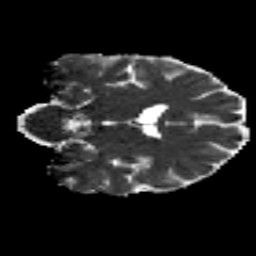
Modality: MD
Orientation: coronal
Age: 30
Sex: male
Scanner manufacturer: siemens
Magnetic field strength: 3 T
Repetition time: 8.8 s
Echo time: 0.085 s